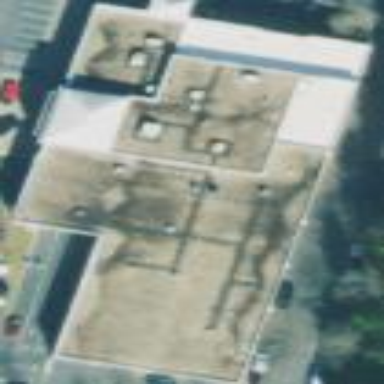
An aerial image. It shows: Building.